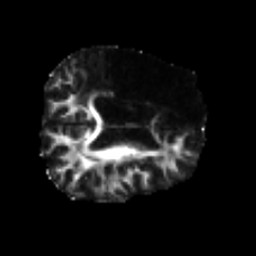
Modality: FA
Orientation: axial
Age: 64
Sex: male
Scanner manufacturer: siemens
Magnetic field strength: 3 T
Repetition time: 4.5 s
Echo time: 0.103 s